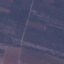
Label: PermanentCrop